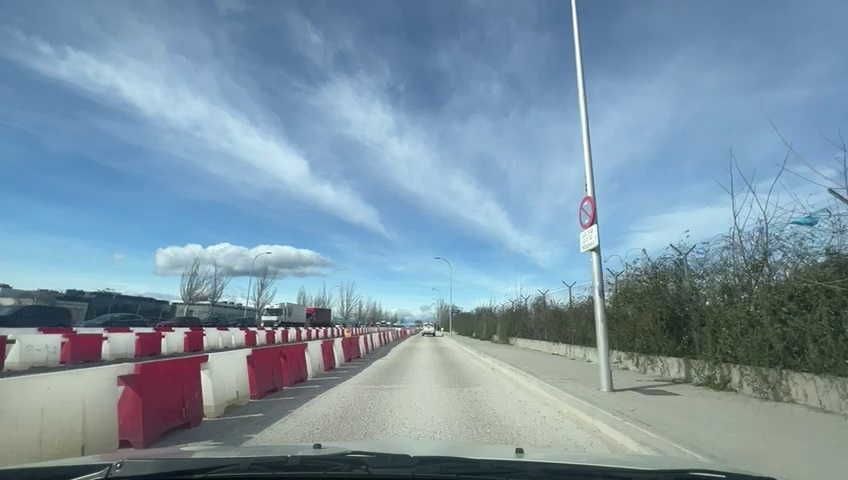
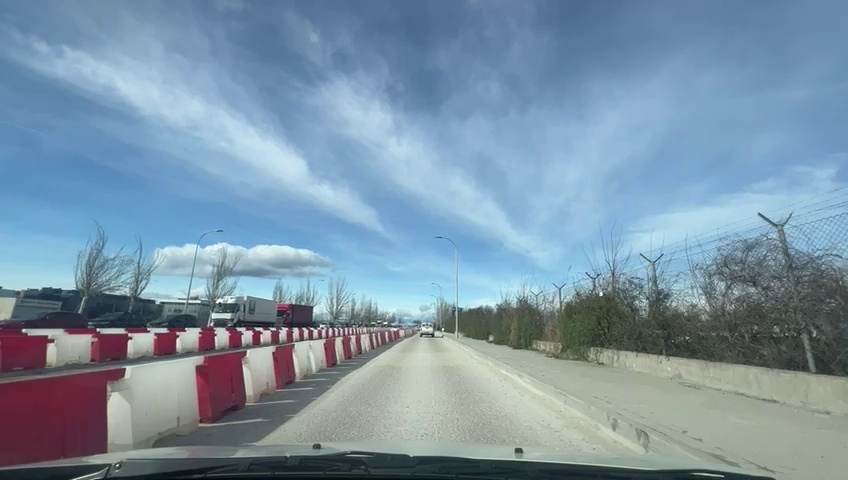
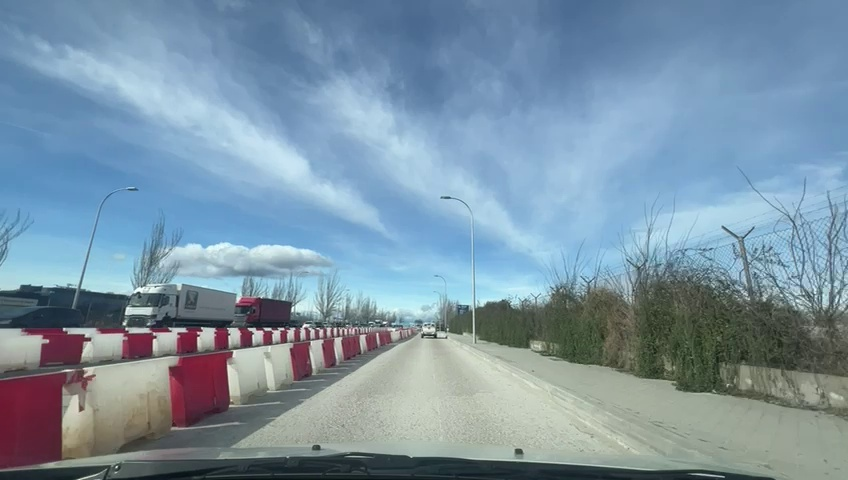
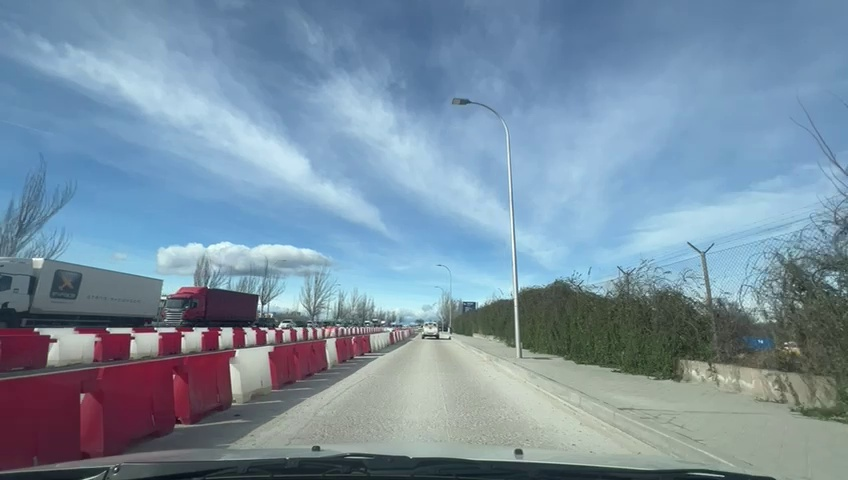
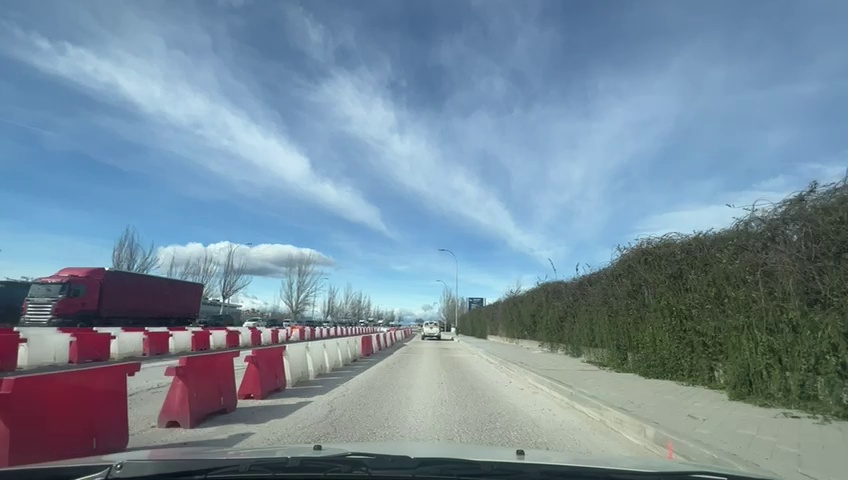
Situation: Construction site
Question: Are construction-related signs, cones, temporary signals, or closed lanes visible in the scene?
Answer: Yes
Reasoning: There are red and white construction fences that clearly indcate a construction site

Situation: Construction site
Question: Are temporary yellow lane markings visible?
Answer: No
Reasoning: No temporary yellow lanes are visible but neither white normal ones

Situation: Construction site
Question: Are road workers visible on or near the roadway?
Answer: No
Reasoning: No road workers are visible near the roadway

Situation: Construction site
Question: Is the ego lane narrowed or laterally shifted due to construction elements?
Answer: No
Reasoning: The ego lane is narrowed using a red and white construction fence on the left

Situation: Construction site
Question: Is construction machinery or heavy equipment present near or within the roadway?
Answer: No
Reasoning: There is no machinery or heavy equipment near the roadway

Situation: Construction site
Question: Is a temporary reduced speed limit sign visible in the scene?
Answer: No
Reasoning: There is not a reduced speed limit signal visible in the scene.